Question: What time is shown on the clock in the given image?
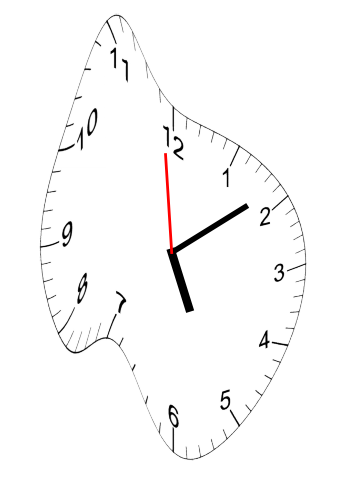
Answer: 05:08:59